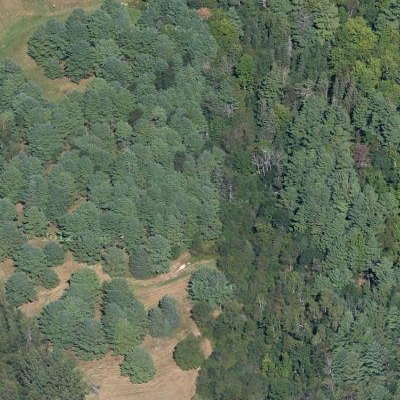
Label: eForest